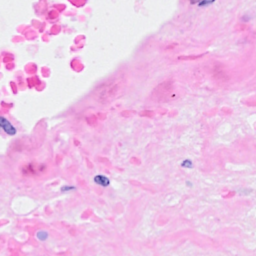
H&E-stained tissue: Breast